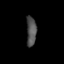
Tissue: skin
Cell type: Others
Senescence score: 0.7744
Nuclear area (px): 289
Mean DAPI intensity: 80.187